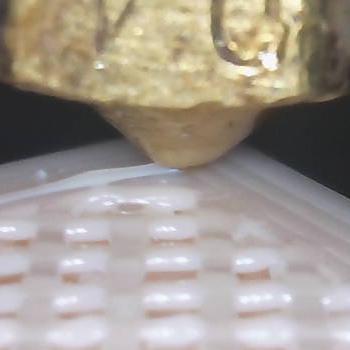
Flow rate: 49%